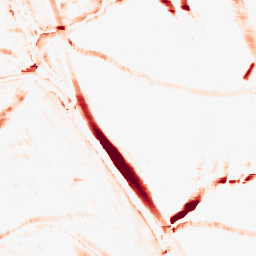
Category: morphological
Decomposition family: morphological_rect
Decomposition parameters: operation: opening
width: 20
height: 10
Upsampling method: sinc_hamming
Upsampling parameters: scale: 2
kernel_size: 8
Upsampling scale: 2